九年级 · 度量几何学
如图, 点 $A, B, C$ 在 $\odot O$ 上, $\angle B A C=40^{\circ}$, 则 $\angle B O C$ 的度数为 ( )

  (第 9 题)

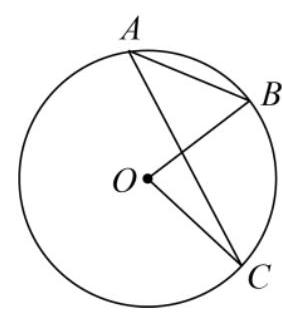
A. $20^{\circ}$
  B. $80^{\circ}$
  C. $50^{\circ}$
  D. $100^{\circ}$

答案: B